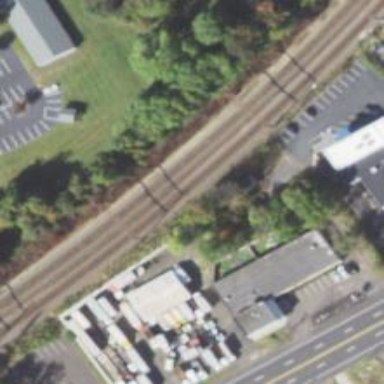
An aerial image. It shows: Railway track with contact line for electrification.